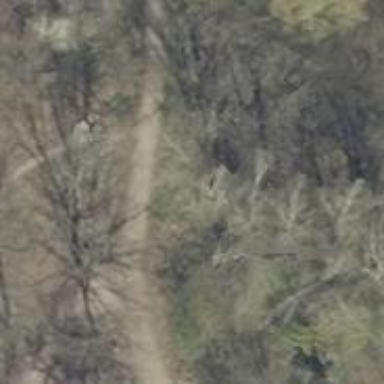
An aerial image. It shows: Dirt path.